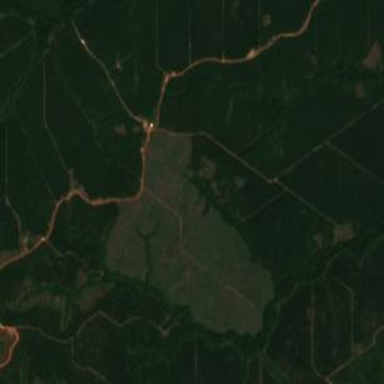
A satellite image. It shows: Orchard filled with oil palm trees.